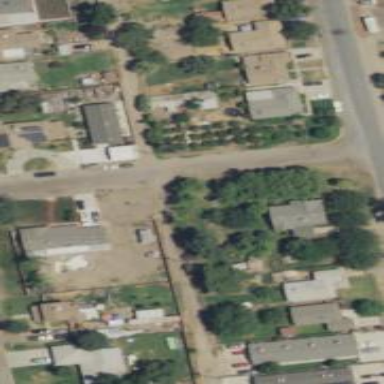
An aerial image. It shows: Alley classified as service road.